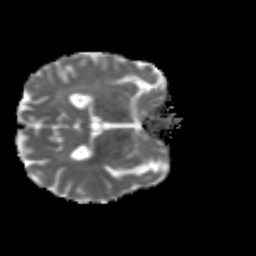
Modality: MD
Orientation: axial
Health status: ill
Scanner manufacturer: siemens
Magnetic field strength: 3 T
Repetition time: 6.8 s
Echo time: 0.097 s